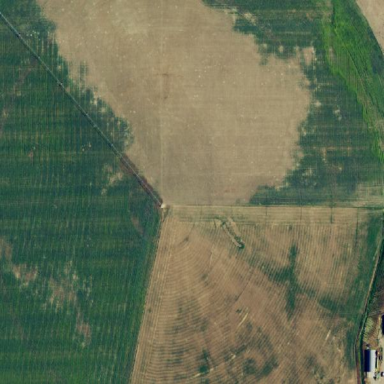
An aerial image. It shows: Farmland with pivot irrigation system.